七年级 · 算术
, 有一种塑料杯子的高度是 $10 \mathrm{~cm}$, 两个以及三个这种杯子叠放时高度如图所示, 第 $n$ 个这种杯子叠放在一起高度是 $\mathrm{cm}$ (用含 $n$ 的式子表示).

第 $n$ 个
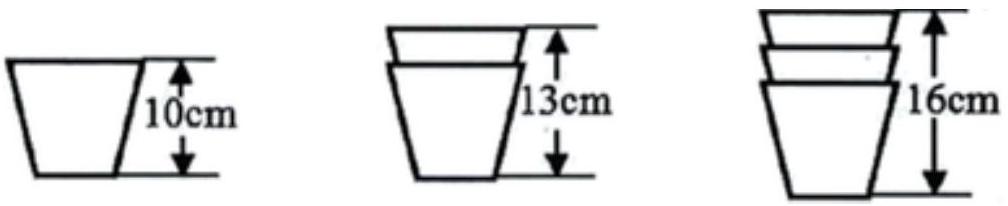
答案: $3 n+7$
解析: 由图可得，

每增加一个杯子, 高度增加 $3 \mathrm{~cm}$,

则 $\mathrm{n}$ 个这样的杯子叠放在一起高度是: $10+3(n-1)=(3 n+7) \mathrm{cm}$,

故答案为: $3 n+7$.